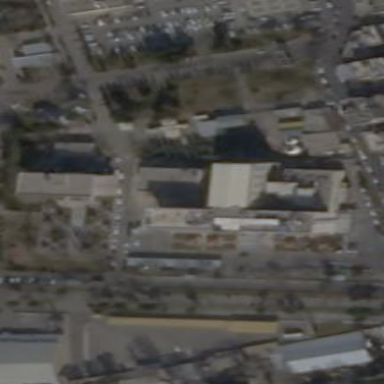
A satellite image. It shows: Healthcare facility identified as hospital.